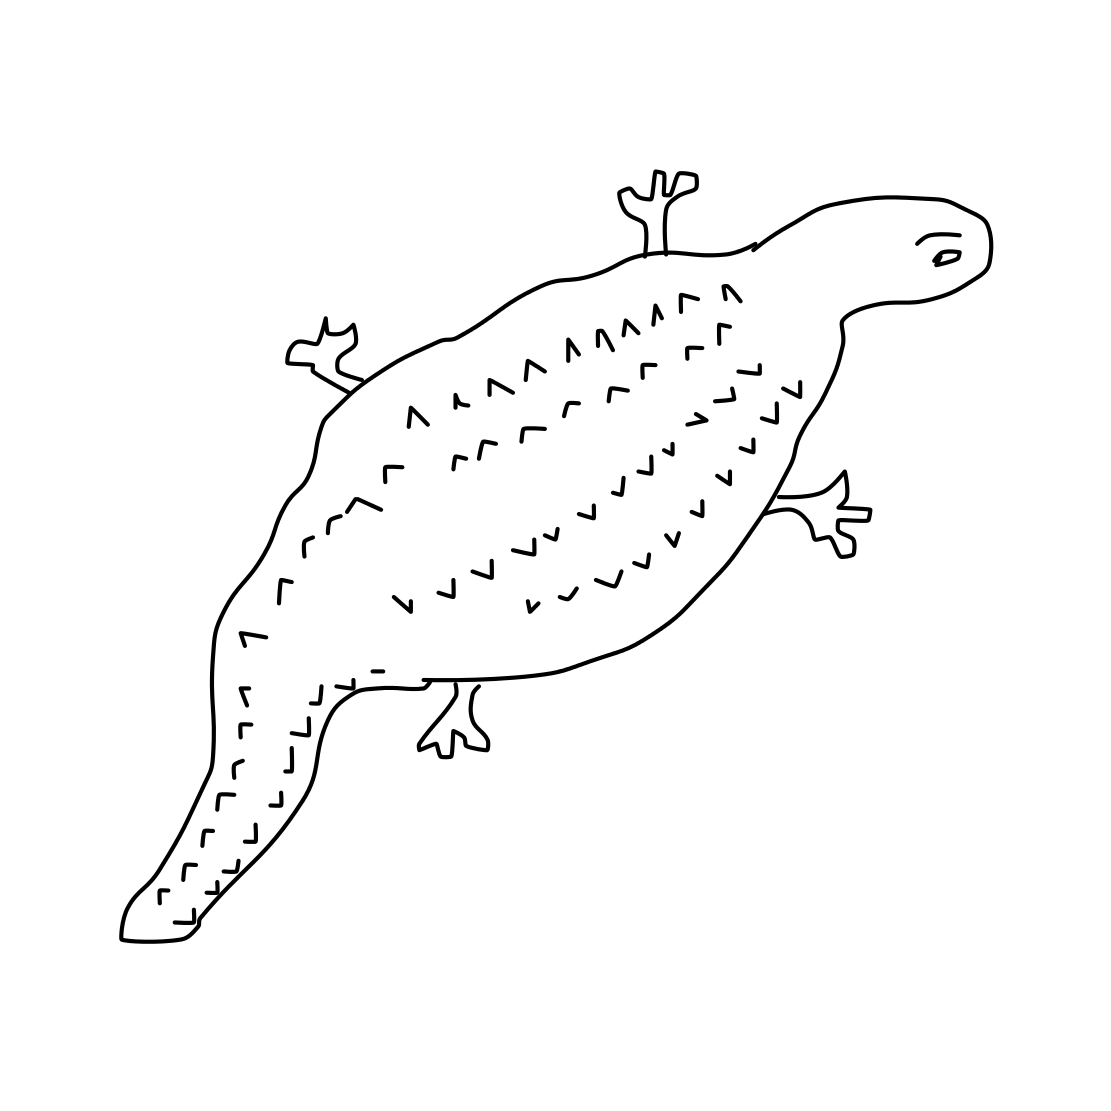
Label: crocodile